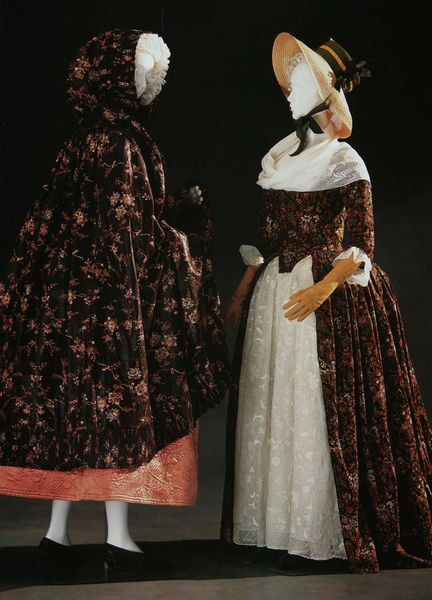
Titel: Umhang mit Kapuze und Rock; Kleid (Robe à l'anglaise)
Standort: Kyoto (Japan)
Institution: Kyoto Costume Institute
Schlagwörter: dunkel, hand, schatten, umhang, weiß, frauen, gelb, grün, menschen, blume, blumen, braun, damen, elegant, frau, handschuhe, hell, hintergrund, hut, hüte, kleid, kleider, licht, orange, schwarz, blick, blüten, dame, rot, schal, tuch, mode, muster, rock, schleife, band, bluse, falten, gesicht, kleidung, kragen, spitze, stehen, weit, hände, kostüm, mantel, stoff, tücher, saum, locken, rosa, schön, schürze, taille, japan, zwei, mieder, schuhe, braut, strohhut, hutband, glanz, blütenmuster, robe, rüschen, krempe, abendkleid, satin, foto, fotografie, photographie, gemustert, strümpfe, manschetten, schuh, modelle, puppen, photo, tracht, biedermeier, geblümt, farbfoto, schultertuch, tageskleid, museum, gewebe, textil, blumenmotiv, cape, fotographie, gegenüber, korsage, dirndl, kapuze, bodenlang, figurinen, freau, porellan, hur, kyoto, kapuzenmantel, teille, vis á vis, forografie, überrock, abendkleis, figurionen, trache, unterkleide, rosenmuster, kosett, blumenmuser, frauen+hut, 1870er, passend